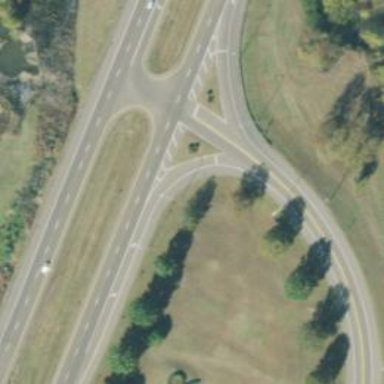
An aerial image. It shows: Trunk link highway.